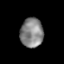
Tissue: lung
Cell type: Epithelial cells
Senescence score: 0.1445
Nuclear area (px): 658
Mean DAPI intensity: 132.609